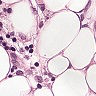
Metastatic tissue present: yes